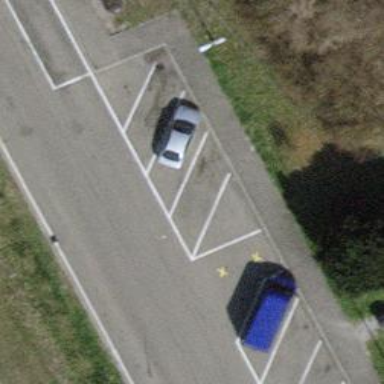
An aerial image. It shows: Charging station.